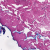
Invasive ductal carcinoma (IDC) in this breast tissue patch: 0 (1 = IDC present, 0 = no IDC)